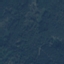
Land use / land cover class: Forest